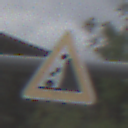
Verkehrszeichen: SteinschlagRechts
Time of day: Midday
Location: Outdoor (Suburban)
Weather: Overcast
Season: NotSpecified
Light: Natural